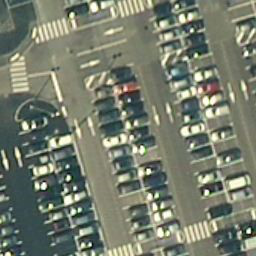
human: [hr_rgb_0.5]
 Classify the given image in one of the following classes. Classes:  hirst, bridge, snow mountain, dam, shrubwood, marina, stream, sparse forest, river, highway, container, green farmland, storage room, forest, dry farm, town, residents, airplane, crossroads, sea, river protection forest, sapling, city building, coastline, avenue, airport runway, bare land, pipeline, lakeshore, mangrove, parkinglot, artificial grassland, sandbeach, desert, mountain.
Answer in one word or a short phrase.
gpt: parkinglot